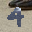
Label: 4